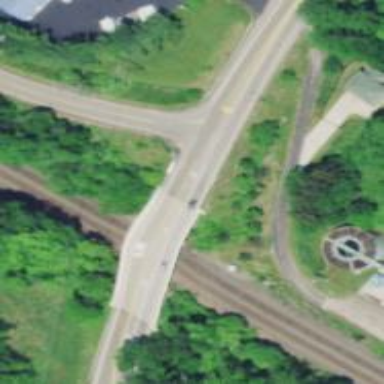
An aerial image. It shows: Stop road.